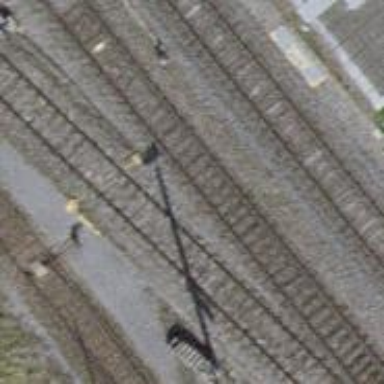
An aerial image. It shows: Single railway track with electrified contact line.